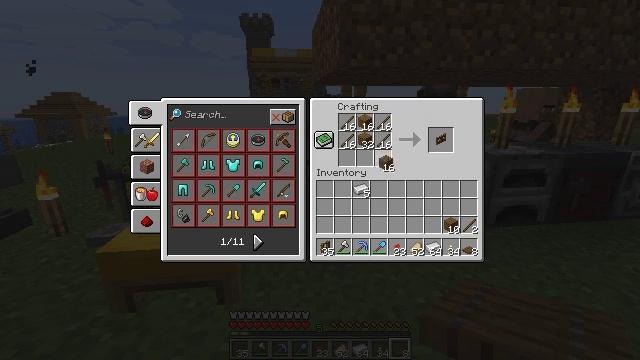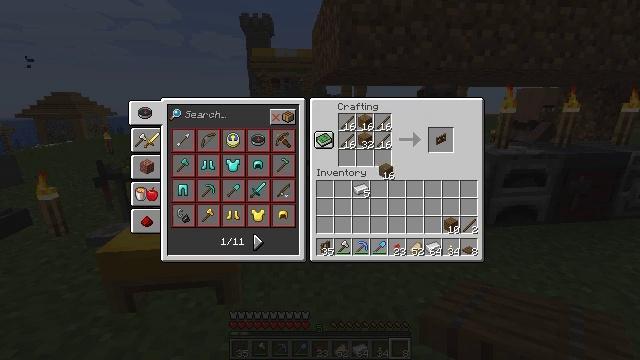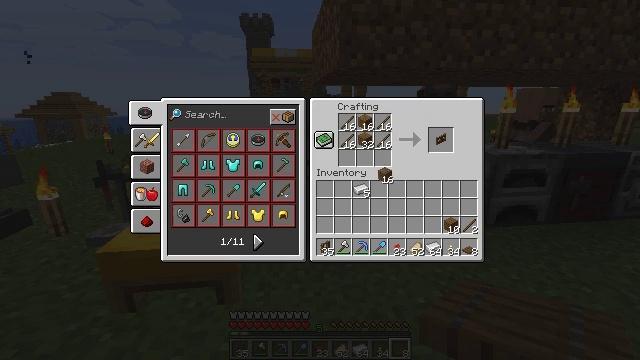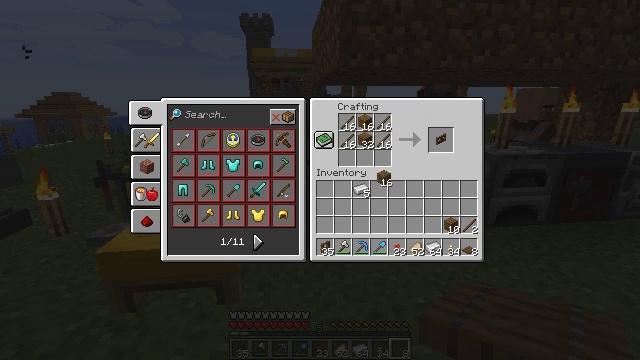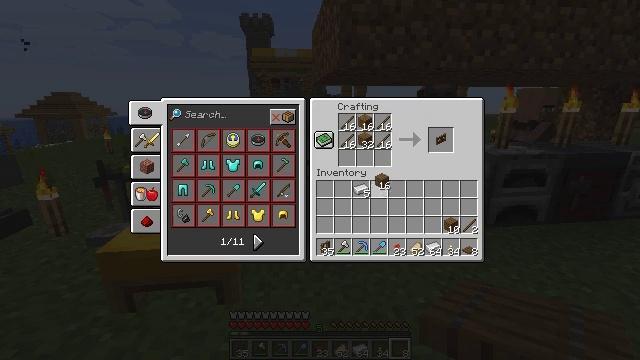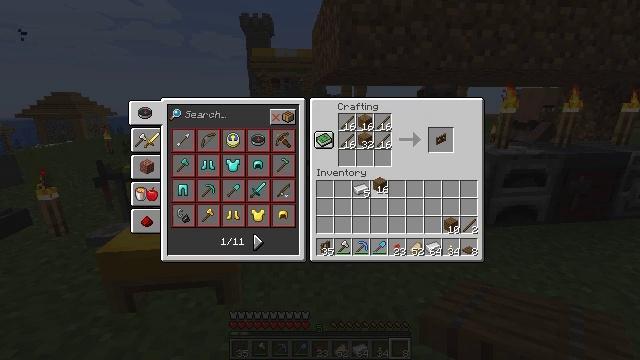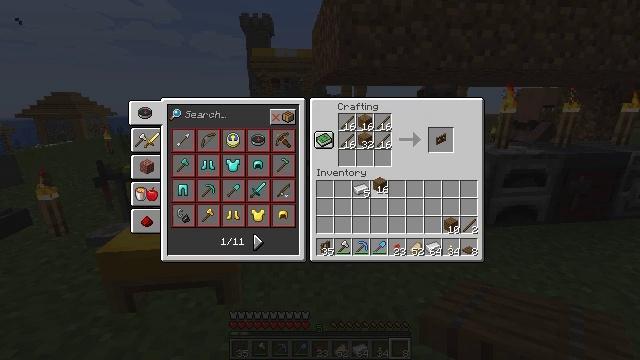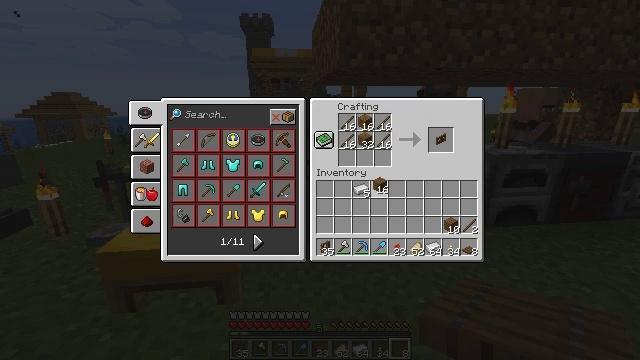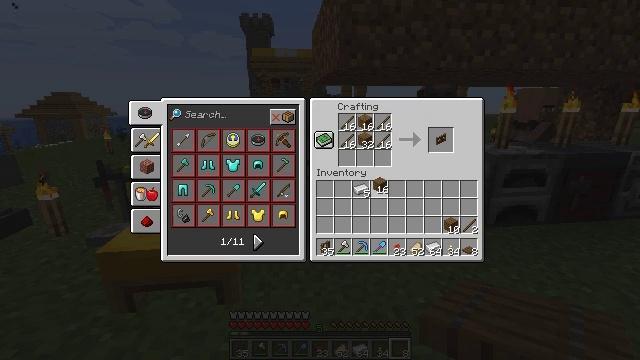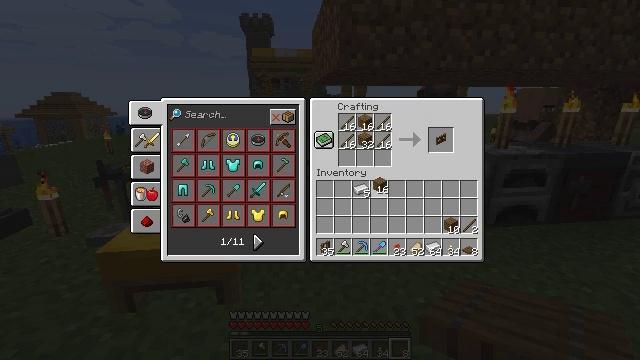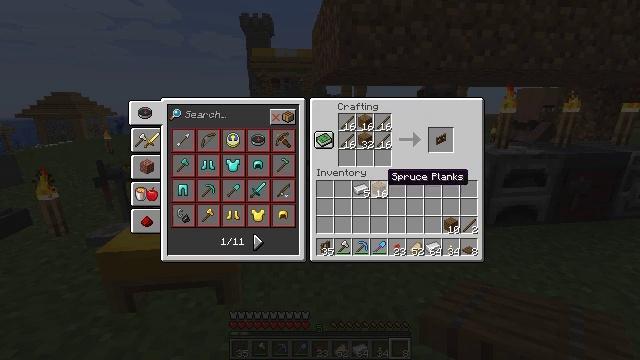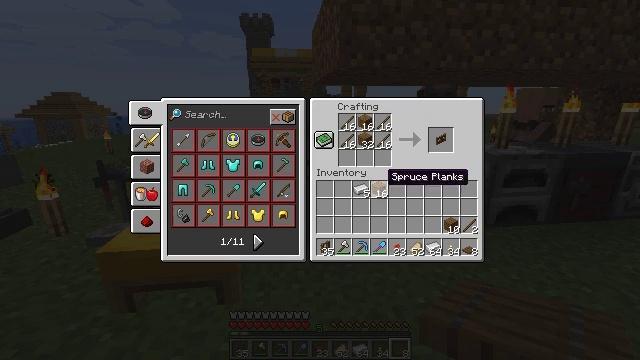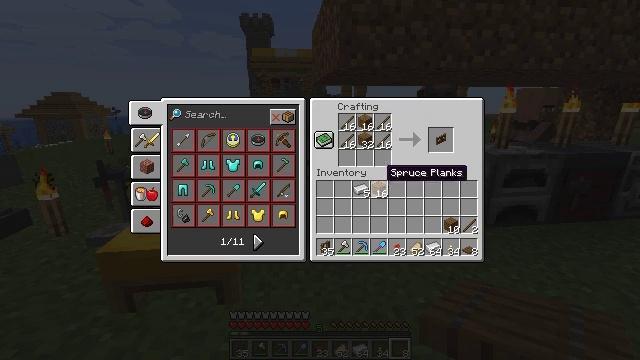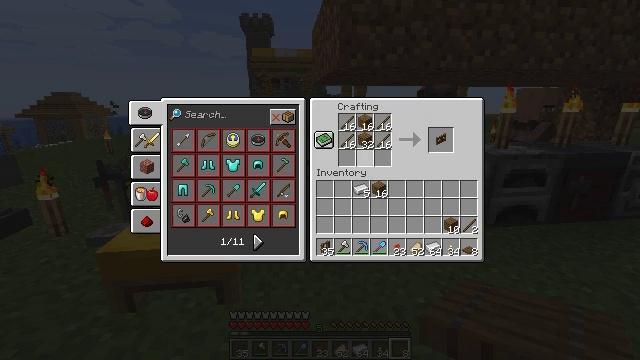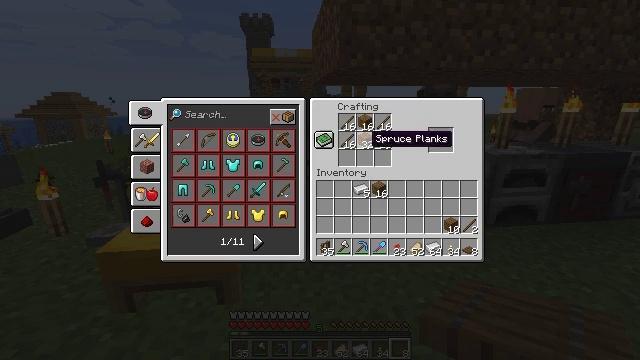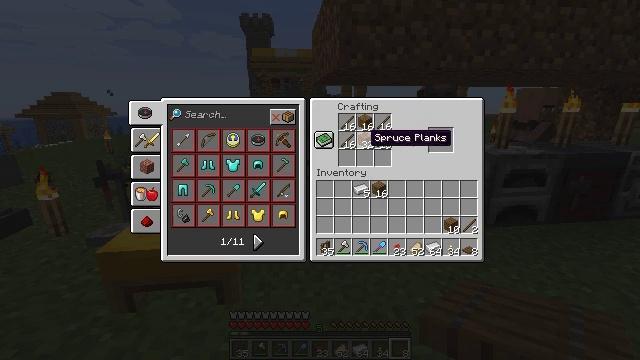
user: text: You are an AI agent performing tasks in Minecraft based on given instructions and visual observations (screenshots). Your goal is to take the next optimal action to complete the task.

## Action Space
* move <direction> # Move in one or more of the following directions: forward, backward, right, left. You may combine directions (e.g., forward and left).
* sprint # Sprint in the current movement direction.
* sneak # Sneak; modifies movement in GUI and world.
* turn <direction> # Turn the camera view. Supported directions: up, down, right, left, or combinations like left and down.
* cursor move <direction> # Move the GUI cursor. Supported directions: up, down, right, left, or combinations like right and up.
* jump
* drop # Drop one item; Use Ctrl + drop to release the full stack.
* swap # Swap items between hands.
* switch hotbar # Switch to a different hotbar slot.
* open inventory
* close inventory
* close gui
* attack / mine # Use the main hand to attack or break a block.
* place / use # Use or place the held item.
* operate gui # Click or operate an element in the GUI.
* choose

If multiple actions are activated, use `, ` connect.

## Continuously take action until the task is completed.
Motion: motion action
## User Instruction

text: With the crafting table, create a spruce fence gate from sticks and planks.
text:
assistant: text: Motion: cursor move down
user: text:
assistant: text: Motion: no_op
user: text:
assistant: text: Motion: no_op
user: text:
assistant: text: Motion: no_op
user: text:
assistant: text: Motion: no_op
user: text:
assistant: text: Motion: no_op
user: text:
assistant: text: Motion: operate gui
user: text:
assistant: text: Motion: operate gui
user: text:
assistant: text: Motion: operate gui
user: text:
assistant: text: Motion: no_op
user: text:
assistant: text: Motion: no_op
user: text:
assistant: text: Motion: no_op
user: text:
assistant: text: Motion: cursor move up
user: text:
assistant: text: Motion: cursor move left and up
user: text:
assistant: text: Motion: no_op
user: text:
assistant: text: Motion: no_op
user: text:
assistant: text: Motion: no_op
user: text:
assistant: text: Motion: no_op
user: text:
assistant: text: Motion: no_op
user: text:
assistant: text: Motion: no_op
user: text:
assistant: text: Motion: no_op
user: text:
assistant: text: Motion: choose
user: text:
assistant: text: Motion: choose
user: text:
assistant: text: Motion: cursor move down
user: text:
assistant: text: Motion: cursor move down
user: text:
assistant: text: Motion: cursor move down
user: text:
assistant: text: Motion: no_op
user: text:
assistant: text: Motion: no_op
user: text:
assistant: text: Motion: no_op
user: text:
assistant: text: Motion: no_op